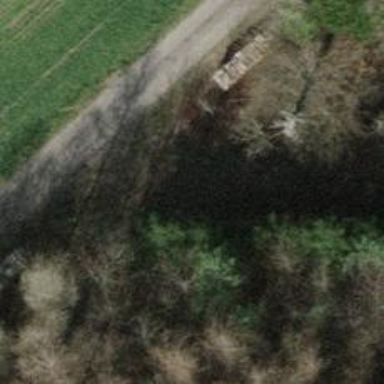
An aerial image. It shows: Brown bench.